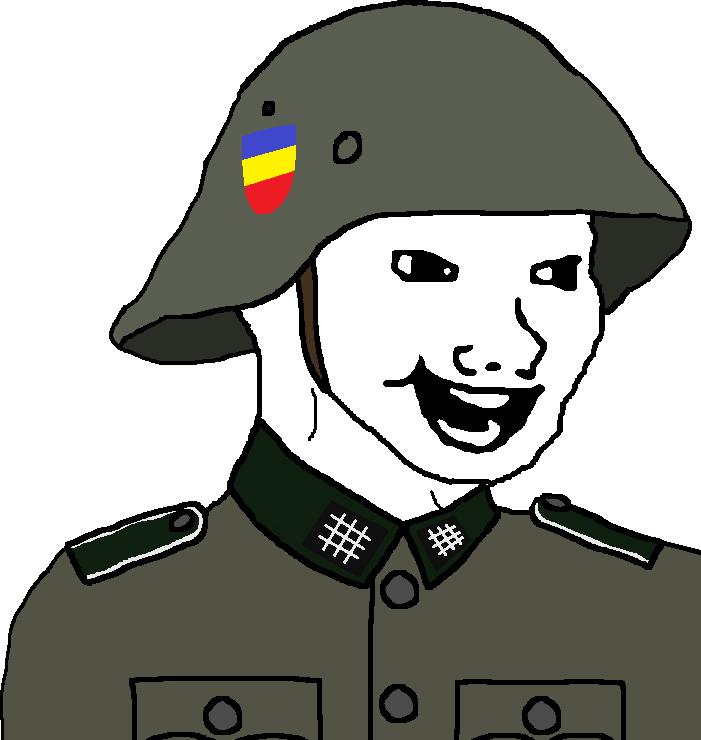
Label: 5_Bloomer